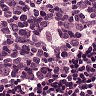
Metastatic tissue present: no